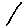
Label: line